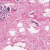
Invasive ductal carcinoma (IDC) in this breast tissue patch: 0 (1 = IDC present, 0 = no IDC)